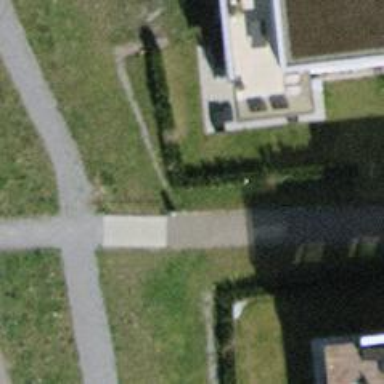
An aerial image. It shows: Set of steps on the road.